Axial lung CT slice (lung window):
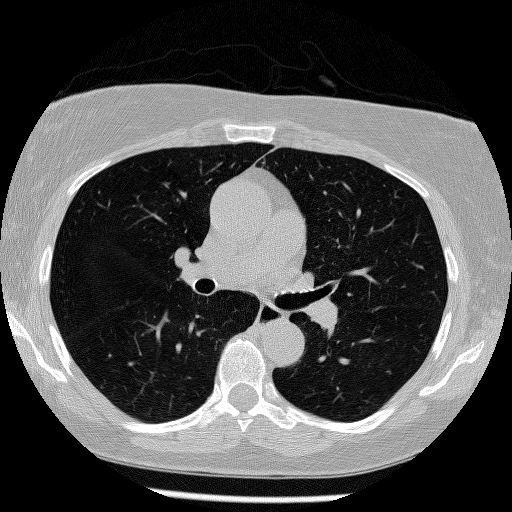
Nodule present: no